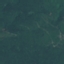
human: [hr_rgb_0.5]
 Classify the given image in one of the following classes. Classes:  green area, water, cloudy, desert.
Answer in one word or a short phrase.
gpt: green area